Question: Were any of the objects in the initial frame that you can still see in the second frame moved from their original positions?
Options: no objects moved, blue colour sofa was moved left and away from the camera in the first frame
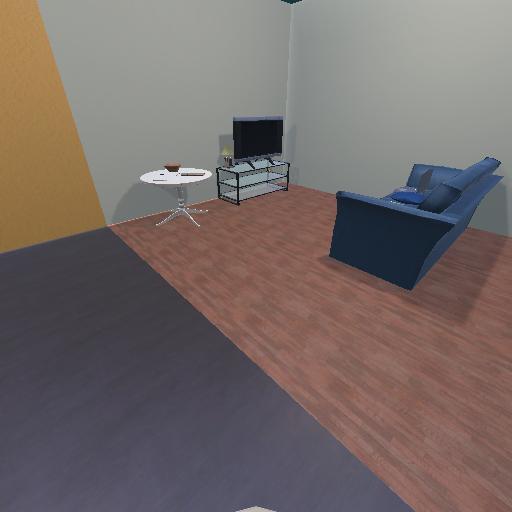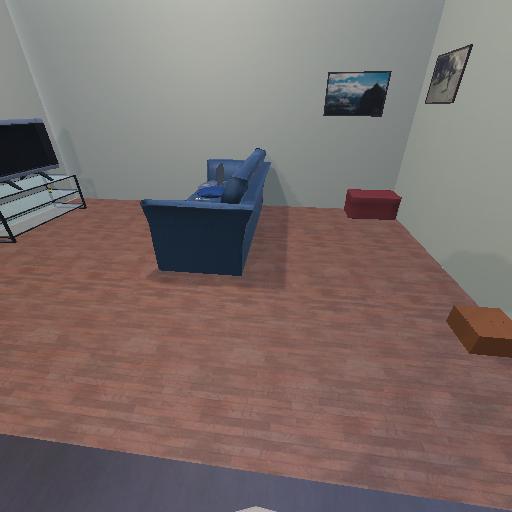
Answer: no objects moved